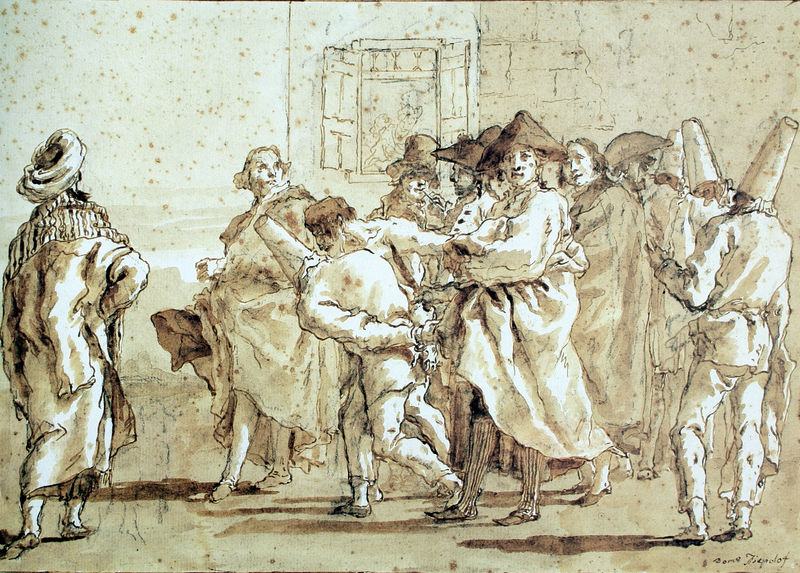
Titel: Pulcinella wird verhaftet
Künstler: Giovanni Domenico Tiepolo
Standort: Cleveland (OH)
Institution: Cleveland Museum of Art
Schlagwörter: feder, gemälde, gruppe, himmel, kampf, kopf, mann, schatten, umhang, weiß, aquarell, menschen, ocker, braun, fenster, frankreich, frau, grau, hut, hüte, licht, mitte, männer, rücken, schwarz, skizze, strasse, zeichnung, gebäude, haus, beige, fest, herren, leute, malerei, menge, tanz, versammlung, zylinder, alt, bart, gericht, hemd, hose, jacke, kappen, mütze, mützen, wand, falten, halten, kleidung, stehen, steine, signatur, häuser, gehen, boden, gewand, mantel, gewänder, personen, locken, rokoko, fensterläden, fesseln, perücke, kopfbedeckung, italien, venedig, schuhe, studie, risse, mauer, ziegel, grafik, graphik, platz, grisaille, rand, sepia, figuren, querformat, soldaten, spitz, verkleidung, junge, hoch, punkte, strümpfe, tusche, fensterladen, maske, fensterrahmen, orient, mauerwerk, hinten, druck, schwarzweiss, radierung, stich, festnahme, gefangen, gefangennahme, verhaftung, jacken, soldat, mäntel, napoleon, dreispitz, treffen, schuh, entwurf, feldzug, tinte, löcher, komödie, flecken, gefängnis, putz, gefangene, umschauen, gemenge, fleckig, gefangener, turban, karneval, arabien, türkei, lavierung, führen, araber, roben, fessel, tiepolo, vorzeichnung, gouache, tuschezeichnung, dessin, empörung, türke, fez, osmane, hode, inquisition, gefesselt, orientale, turan, beinkleider, konstantin, abführung, lavur, mmänner, gendarme, delacroix, pulcinella, tiepolo d.j., carneval, abfüren, gerard david, guy, honore daume, sottise, tiepl, venezier, zegel, fête, braunhut, mgemälde, 18e, siècle, schandmaske, prisonniers, condamnés, dixhuitième